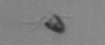
Label: Pyramimonas